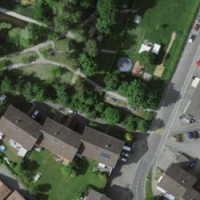
EUNIS habitat code: 53
Species observed at this site:
Epilobium hirsutum